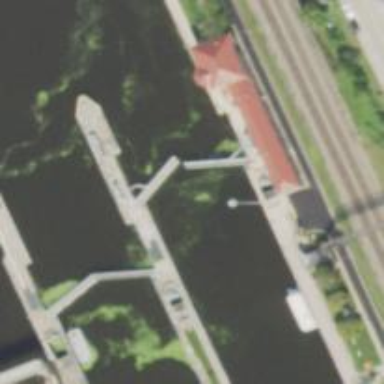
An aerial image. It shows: Lock gate along waterway.